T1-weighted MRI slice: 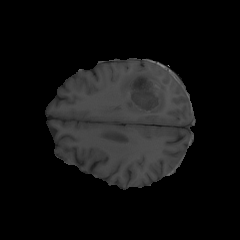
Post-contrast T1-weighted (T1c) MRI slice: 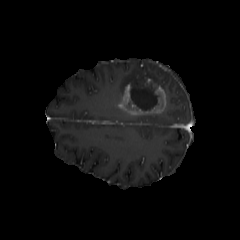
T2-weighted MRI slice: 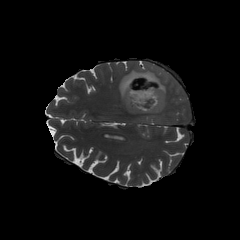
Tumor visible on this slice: yes